Question: I want to send and receive gmail chat in my android application.
I got every time 'HostConnection::get() New Host Connection established 0x2a1bfc38, tid 16683' in log. No more than in this.
Below is my code.
'''
XMPPConnection xmpp = new XMPPConnection("gmail.com");
try {
xmpp.connect();
// for other jabber accounts, truncate after the @
//xmpp.login("username", "password");
// for gtalk / gmail, include the @
xmpp.login("test04@gmail.com", "***");
Log.v("nirav", " connect to " + xmpp.getHost());
ChatManager chatmanager = xmpp.getChatManager();
Chat newChat = chatmanager.createChat("test04@gmail.com", new MessageListener() {
// THIS CODE NEVER GETS CALLED FOR SOME REASON
public void processMessage(Chat chat, Message message) {
try {
Log.v(TAG, "Got:" + message.getBody());
chat.sendMessage(message.getBody());
} catch (XMPPException e) {
Log.v(TAG, "Couldn't respond:" + e);
}
Log.v(TAG, message.toString());
}
});
try
{
newChat.sendMessage("adsd");
}
catch(Exception e)
{
Log.v(TAG, e.getMessage().toString());
}
// Accept only messages from friend@gmail.com
PacketFilter filter
= new AndFilter(new PacketTypeFilter(Message.class),
new FromContainsFilter("test@gmail.com"));
// Collect these messages
PacketCollector collector = xmpp.createPacketCollector(filter);
while(true) {
Packet packet = collector.nextResult();
if (packet instanceof Message) {
Message msg = (Message) packet;
// Process message
Log.v(TAG, "Got message:" + msg.getBody());
}
}
}
catch(Exception e)
{
}
'''
jar file list:

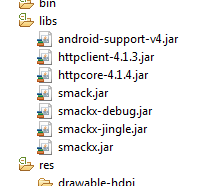
Answer: Here is solution code for gmail chat application for send and receive text in your application.
You should try this code.
Hope that's help to you.
'''
public void onCreate(Bundle savedInstanceState) {
super.onCreate(savedInstanceState);
setContentView(R.layout.main);
recipient = (EditText) this.findViewById(R.id.toET);
textMessage = (EditText) this.findViewById(R.id.chatET);
listview = (ListView) this.findViewById(R.id.listMessages);
setListAdapter();
// Set a listener to send a chat text message
Button send = (Button) this.findViewById(R.id.sendBtn);
send.setOnClickListener(new View.OnClickListener() {
public void onClick(View view) {
String to = recipient.getText().toString();
String text = textMessage.getText().toString();
Log.i("XMPPChatDemoActivity", "Sending text " + text + " to " + to);
Message msg = new Message(to, Message.Type.chat);
msg.setBody(text);
if (xmpp != null) {
xmpp.sendPacket(msg);
messages.add(xmpp.getUser() + ":");
messages.add(text);
setListAdapter();
}
}
});
connect();
}
public void setConnection(XMPPConnection connection) {
this.xmpp = connection;
if (xmpp != null) {
// Add a packet listener to get messages sent to us
PacketFilter filter = new MessageTypeFilter(Message.Type.chat);
xmpp.addPacketListener(new PacketListener() {
@Override
public void processPacket(Packet packet) {
Message message = (Message) packet;
if (message.getBody() != null) {
String fromName = StringUtils.parseBareAddress(message.getFrom());
Log.i("XMPPChatDemoActivity", "Text Recieved " + message.getBody() + " from " + fromName );
messages.add(fromName + ":");
messages.add(message.getBody());
// Add the incoming message to the list view
mHandler.post(new Runnable() {
public void run() {
setListAdapter();
}
});
}
}
}, filter);
}
}
private void setListAdapter() {
ArrayAdapter<String> adapter = new ArrayAdapter<String>(this,
R.layout.listitem, messages);
listview.setAdapter(adapter);
}
public void connect() {
final ProgressDialog dialog = ProgressDialog.show(this,
"Connecting...", "Please wait...", false);
Thread t = new Thread(new Runnable() {
@Override
public void run() {
// Create a connection
ConnectionConfiguration connConfig = new ConnectionConfiguration(
HOST, PORT, SERVICE);
XMPPConnection xmpp = new XMPPConnection(connConfig);
try {
xmpp.connect();
Log.i("XMPPChatDemoActivity",
"Connected to " + xmpp.getHost());
} catch (XMPPException ex) {
Log.e("XMPPChatDemoActivity", "Failed to connect to "
+ xmpp.getHost());
Log.e("XMPPChatDemoActivity", ex.toString());
setConnection(null);
}
try {
// SASLAuthentication.supportSASLMechanism("PLAIN", 0);
xmpp.login(USERNAME, PASSWORD);
Log.i("XMPPChatDemoActivity",
"Logged in as " + xmpp.getUser());
// Set the status to available
Presence presence = new Presence(Presence.Type.available);
xmpp.sendPacket(presence);
setConnection(xmpp);
Roster roster = xmpp.getRoster();
Collection<RosterEntry> entries = roster.getEntries();
for (RosterEntry entry : entries) {
Log.d("XMPPChatDemoActivity",
"--------------------------------------");
Log.d("XMPPChatDemoActivity", "RosterEntry " + entry);
Log.d("XMPPChatDemoActivity",
"User: " + entry.getUser());
Log.d("XMPPChatDemoActivity",
"Name: " + entry.getName());
Log.d("XMPPChatDemoActivity",
"Status: " + entry.getStatus());
Log.d("XMPPChatDemoActivity",
"Type: " + entry.getType());
Presence entryPresence = roster.getPresence(entry.getUser());
Log.d("XMPPChatDemoActivity", "Presence Status: "
+ entryPresence.getStatus());
Log.d("XMPPChatDemoActivity", "Presence Type: "
+ entryPresence.getType());
Presence.Type type = entryPresence.getType();
if (type == Presence.Type.available)
Log.d("XMPPChatDemoActivity", "Presence AVIALABLE");
Log.d("XMPPChatDemoActivity", "Presence : "
+ entryPresence);
}
} catch (XMPPException ex) {
Log.e("XMPPChatDemoActivity", "Failed to log in as "
+ USERNAME);
Log.e("XMPPChatDemoActivity", ex.toString());
setConnection(null);
}
dialog.dismiss();
}
});
t.start();
dialog.show();
}
'''